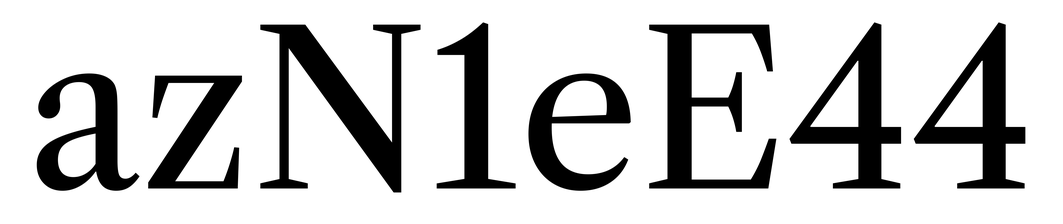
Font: LibreCaslonText_Regular